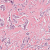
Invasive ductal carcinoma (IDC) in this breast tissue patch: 1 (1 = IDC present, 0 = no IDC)